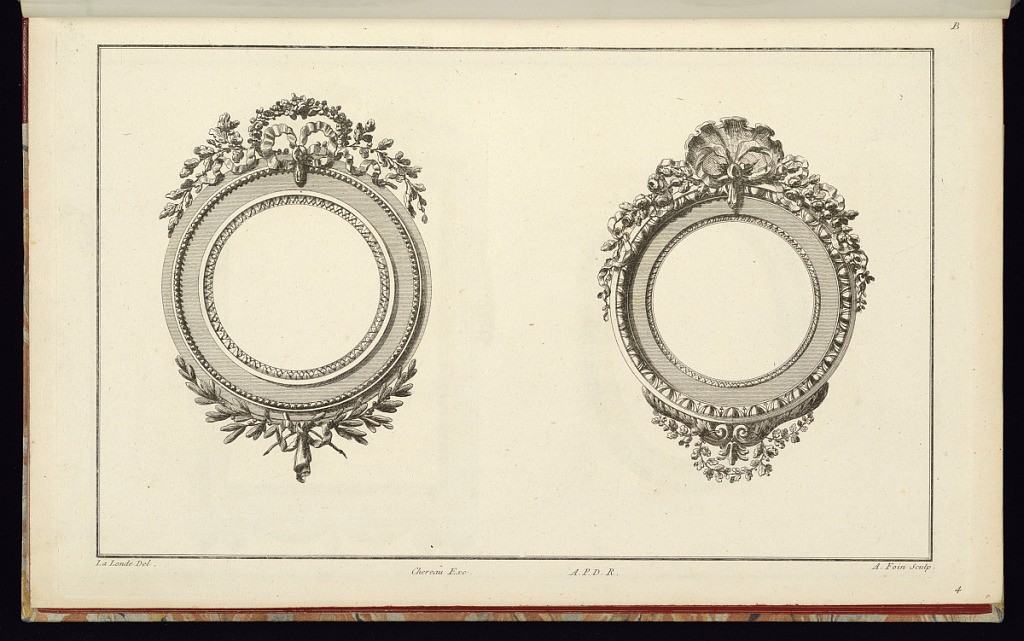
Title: Two Frame Designs
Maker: Richard de Lalonde, French, active 1780–96
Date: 1785-1788
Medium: Etching on off-white laid paper
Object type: Print
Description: Two circular frame (tondo) designs, arranged horizontally on the page. The sight edge of the frame on the left has lamb's tongue and dart molding, surrounded by fluted cove, and bead course ornamentation. The top of the frame features a richly carved ribbon with a wreath of flowers and branches of oak leaf; the bottom of the frame has a smaller carved ribbon and crossing branches of oak. The sight edge of the frame on the right likewise features a lamb tongue and dart pattern, followed by fluted cove in the center, and the egg and dart molding at the back edge. The top of the frame has a carved ribbon in front of a large shell, and garlands of flowers tumbling down the sides; the bottom has scrolling acanthus leaves and branches of oak leaf. The plate is signed and numbered.